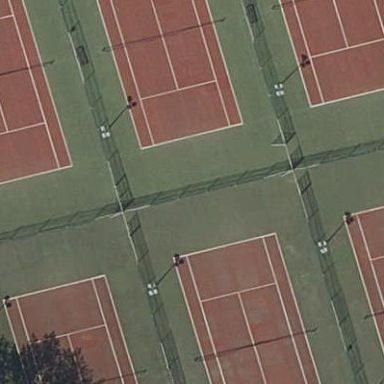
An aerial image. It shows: Tennis court on pitch designated for leisure land.